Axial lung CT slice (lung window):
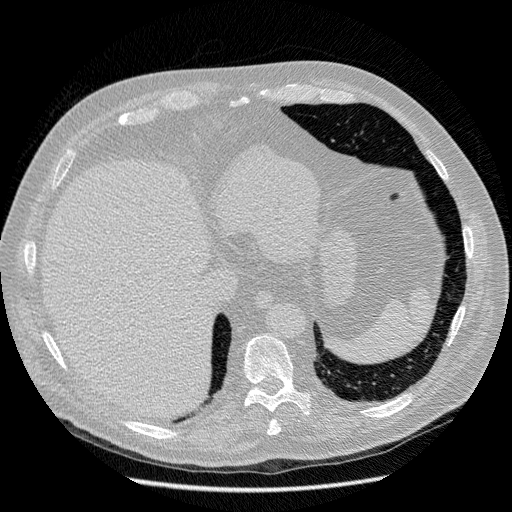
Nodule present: no